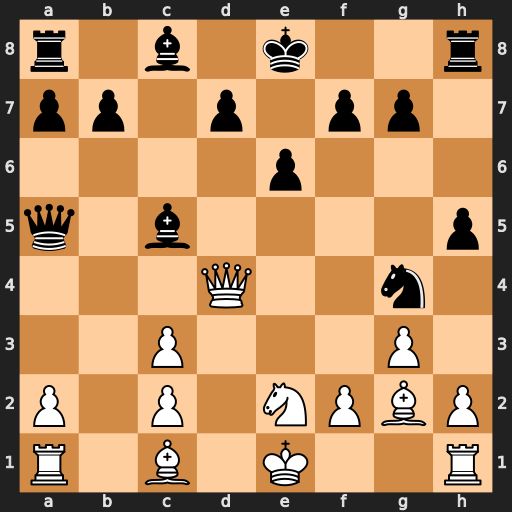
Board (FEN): r1b1k2r/pp1p1pp1/4p3/q1b4p/3Q2n1/2P3P1/P1P1NPBP/R1B1K2R
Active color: w
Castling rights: KQkq
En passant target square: -
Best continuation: Qxg7